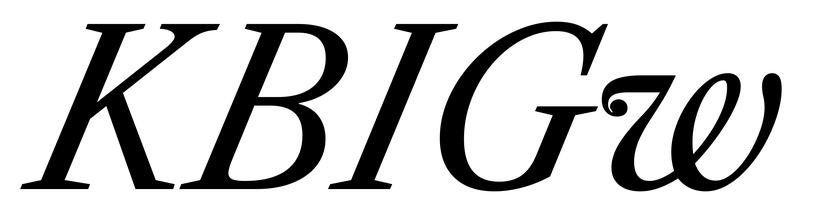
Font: LibreCaslonText-Italic_Italic